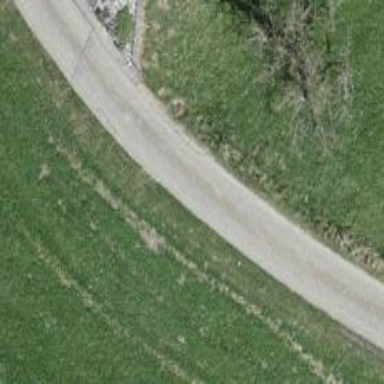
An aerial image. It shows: Well-maintained track road with grade 1 tracktype.